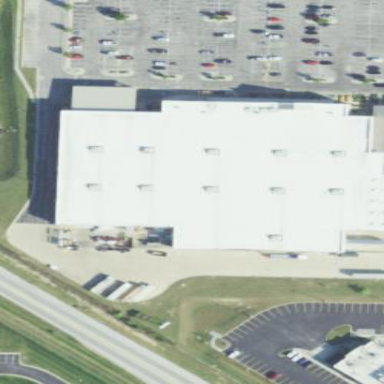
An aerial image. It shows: Retail building.